Field crop: maize
Growth stage: 2
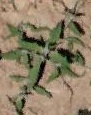
Species: atriplex